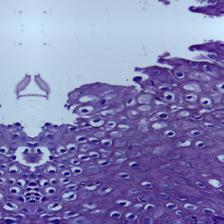
Diagnosis: Normal